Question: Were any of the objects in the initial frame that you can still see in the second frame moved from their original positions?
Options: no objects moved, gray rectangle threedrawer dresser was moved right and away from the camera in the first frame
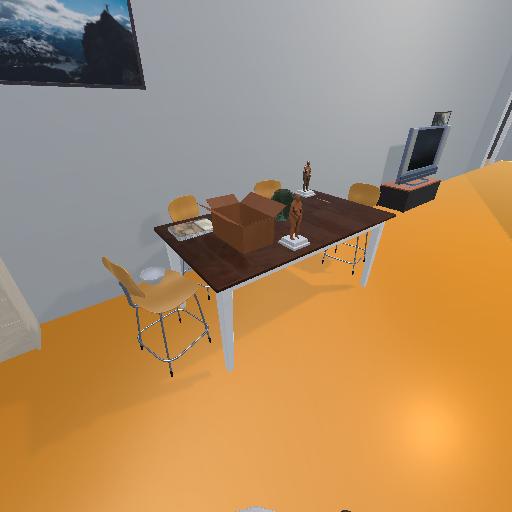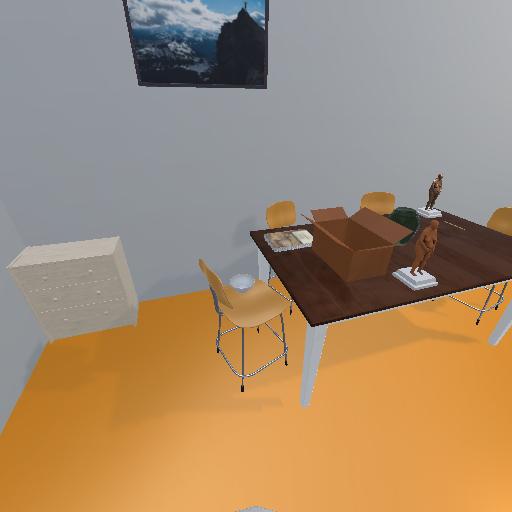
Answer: no objects moved